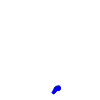
Particle: electron